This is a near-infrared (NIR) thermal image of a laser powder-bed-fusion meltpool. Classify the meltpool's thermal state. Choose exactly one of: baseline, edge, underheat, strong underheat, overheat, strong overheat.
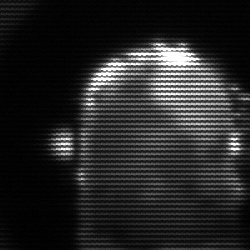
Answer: baseline